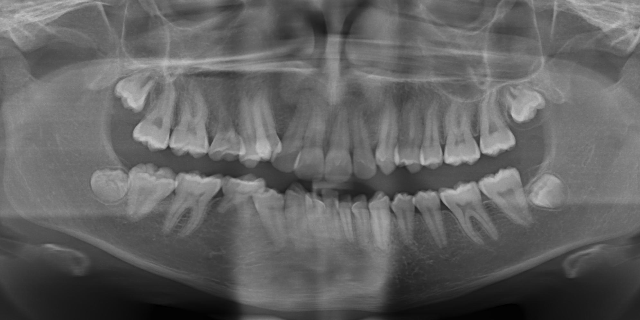
adult